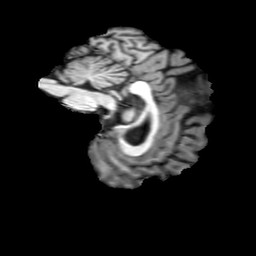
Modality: T1w
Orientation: sagittal
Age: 29
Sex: female
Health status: ill